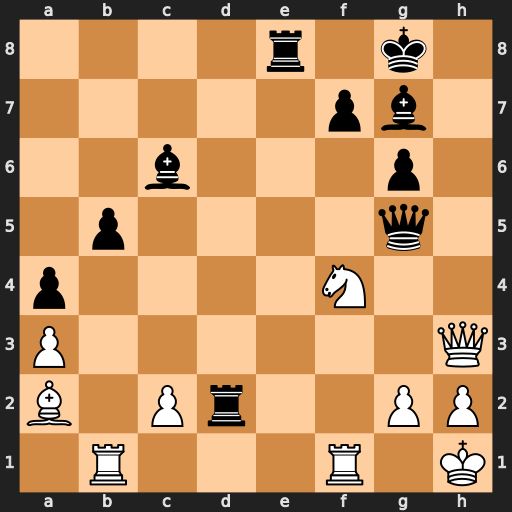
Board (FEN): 4r1k1/5pb1/2b3p1/1p4q1/p4N2/P6Q/B1Pr2PP/1R3R1K
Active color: w
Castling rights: -
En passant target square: -
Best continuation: Bxf7+ Kxf7 Ne6+ Kg8 Nxg5 Bxg2+ Qxg2 Rxg2 Kxg2